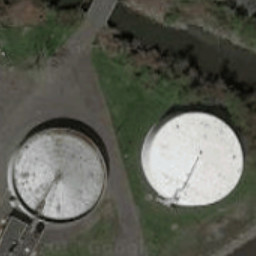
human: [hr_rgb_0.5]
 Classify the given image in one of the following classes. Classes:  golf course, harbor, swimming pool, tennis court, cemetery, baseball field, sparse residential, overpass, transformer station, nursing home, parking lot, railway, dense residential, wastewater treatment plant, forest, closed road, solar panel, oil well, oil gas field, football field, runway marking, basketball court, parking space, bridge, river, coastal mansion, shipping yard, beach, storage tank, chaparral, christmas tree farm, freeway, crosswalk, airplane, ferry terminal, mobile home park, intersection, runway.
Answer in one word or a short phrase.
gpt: storage tank